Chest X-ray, PA view. Patient: 35 years old, sex M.
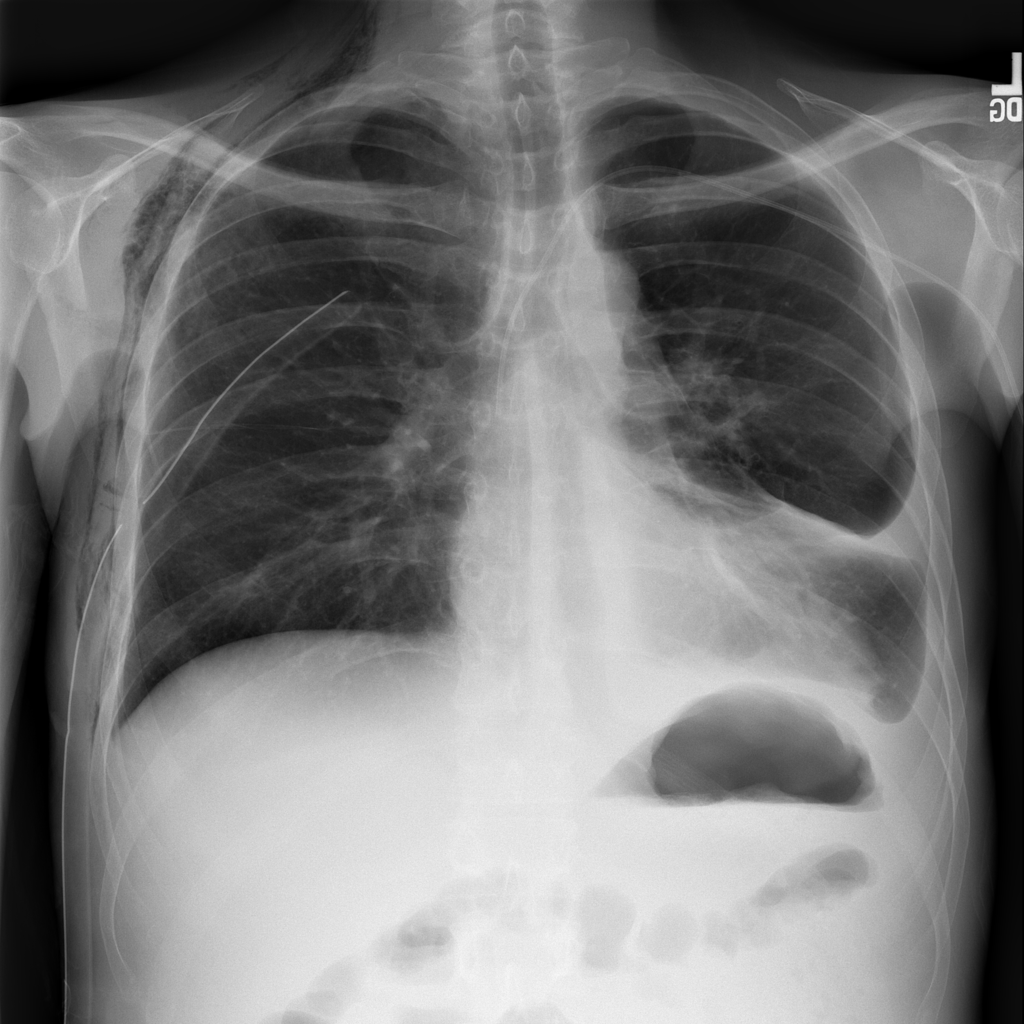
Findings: Atelectasis, Effusion, Emphysema, Pleural_Thickening